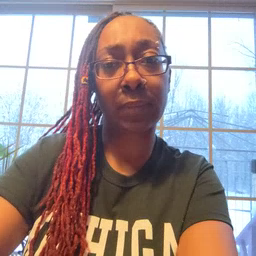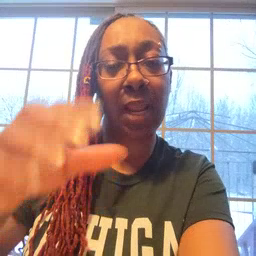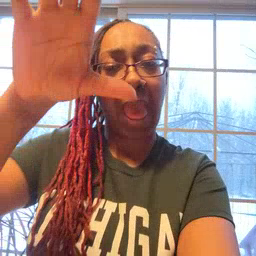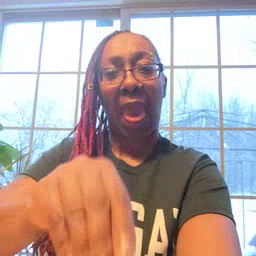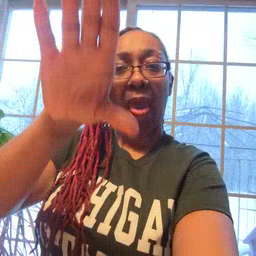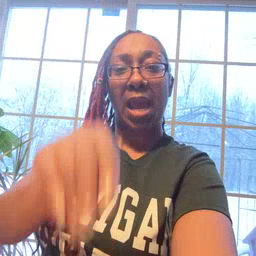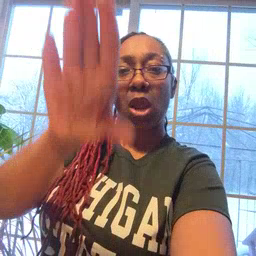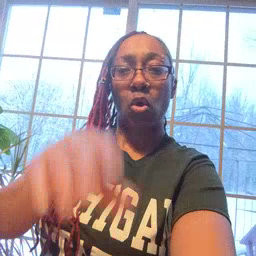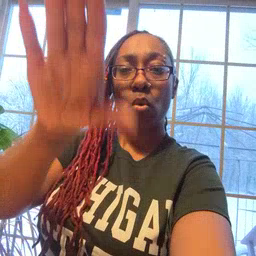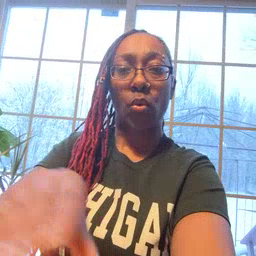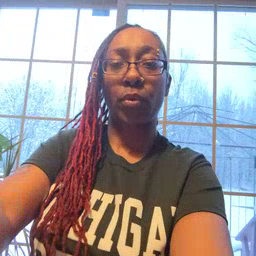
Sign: alligator